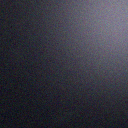
Screen state: off